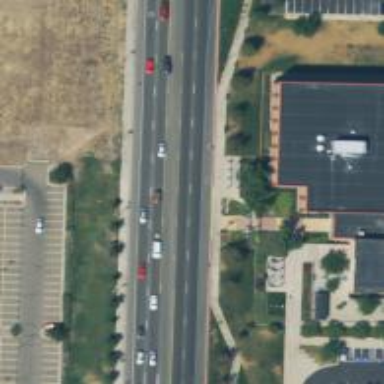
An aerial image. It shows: Secondary road with asphalt surface.